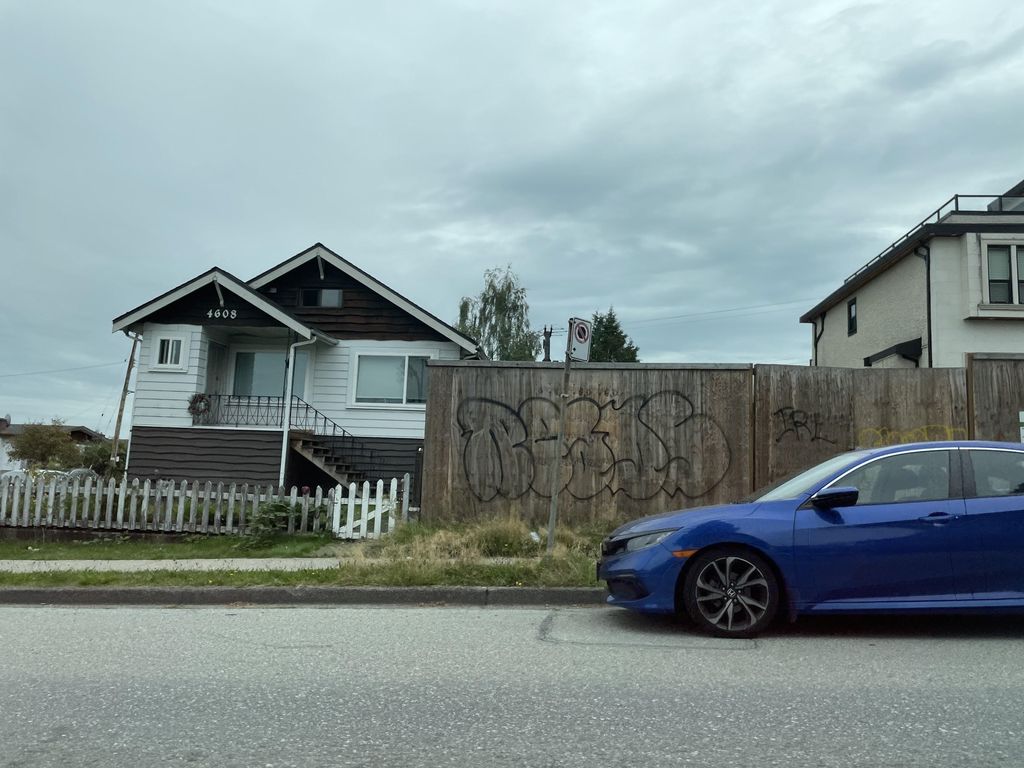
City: vancouver